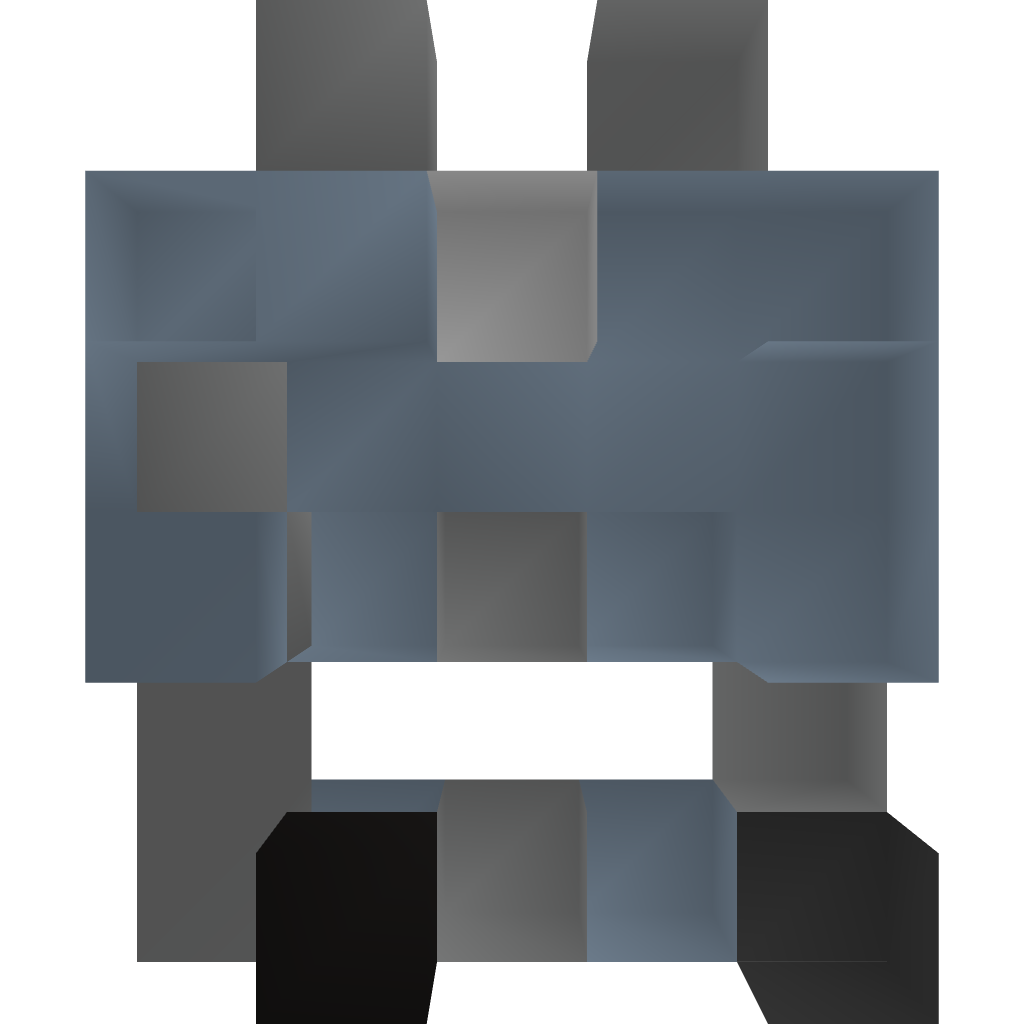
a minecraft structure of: Medieval Fisherman's House